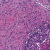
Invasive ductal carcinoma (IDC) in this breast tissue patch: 1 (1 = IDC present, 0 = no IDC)